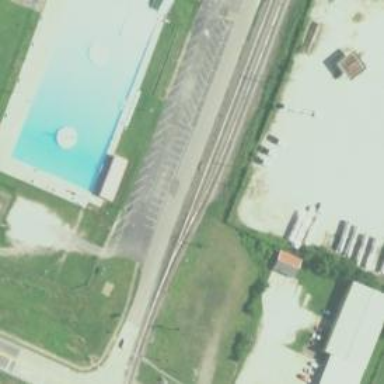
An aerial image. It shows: Railway siding for service.